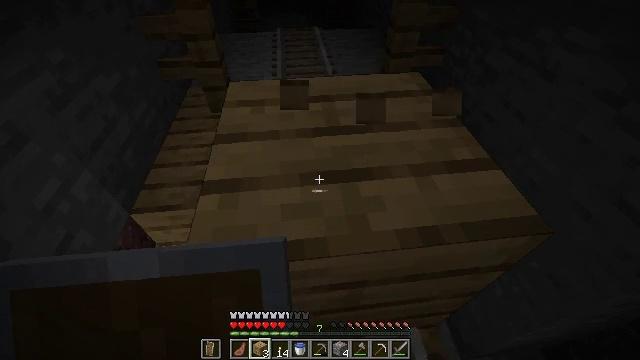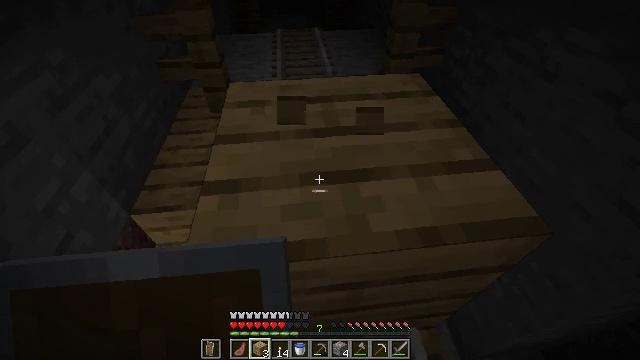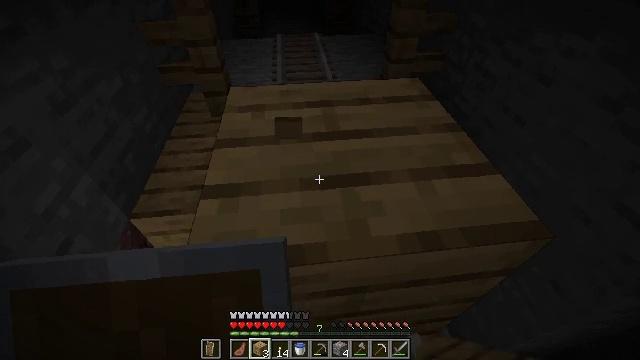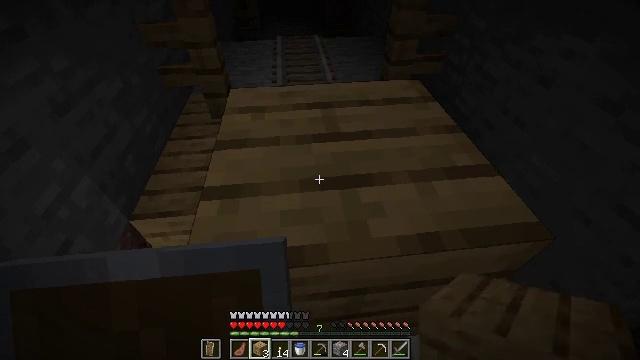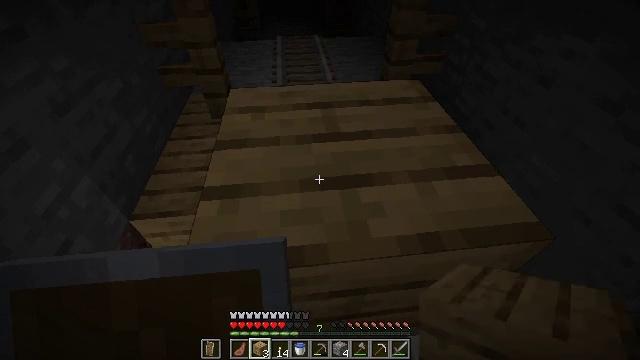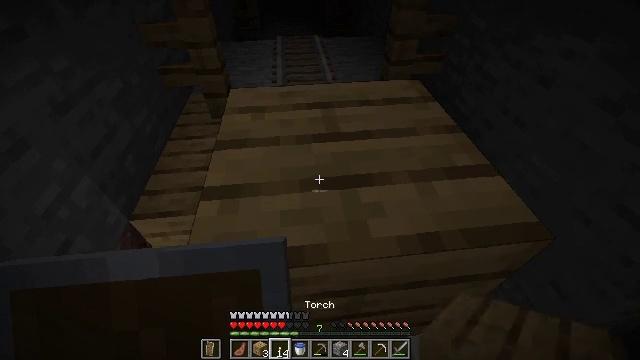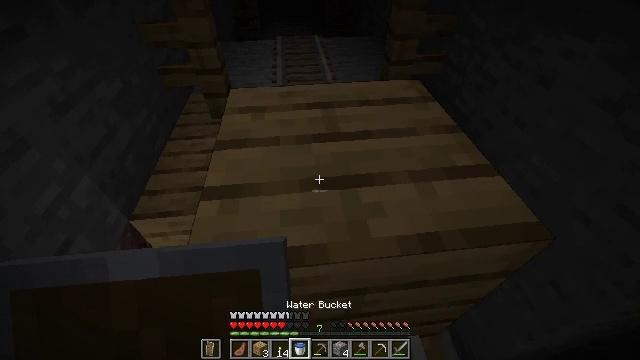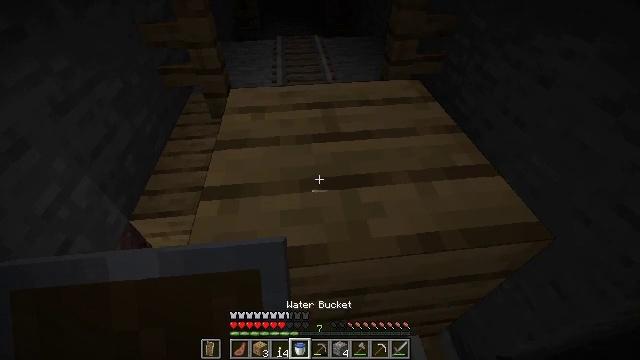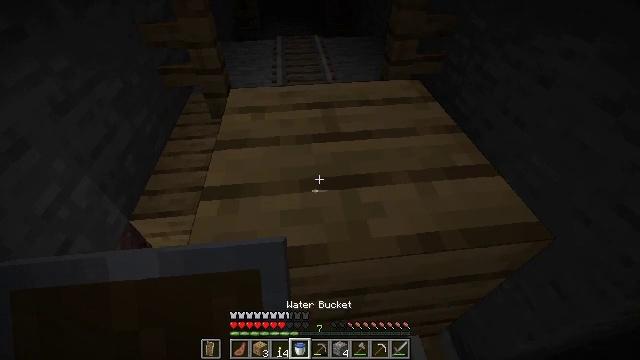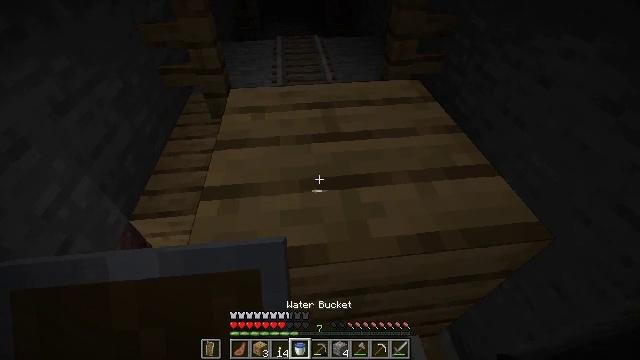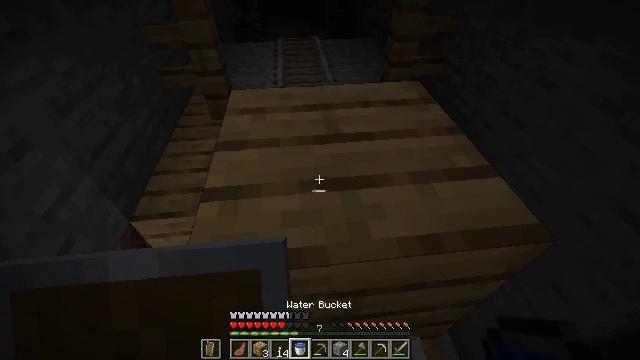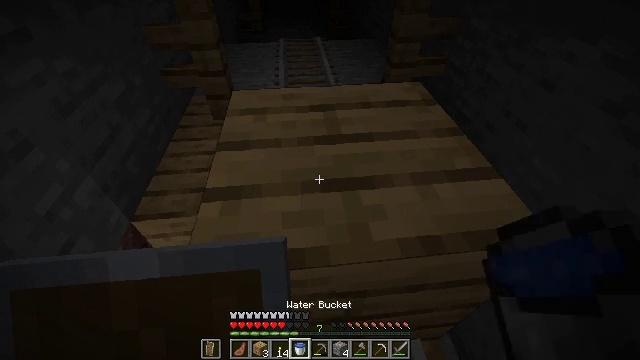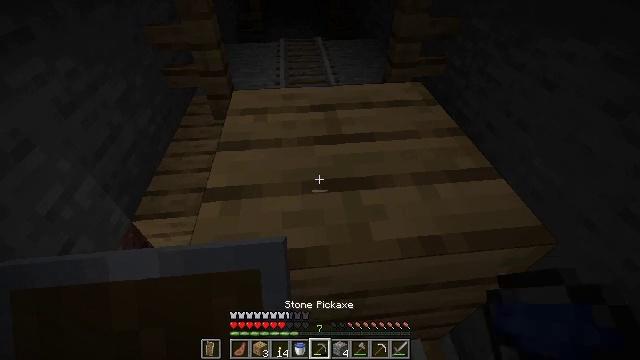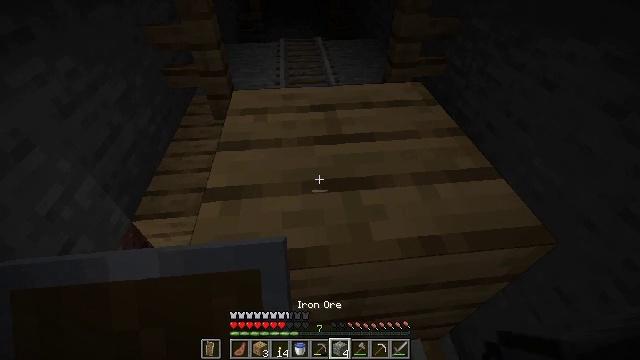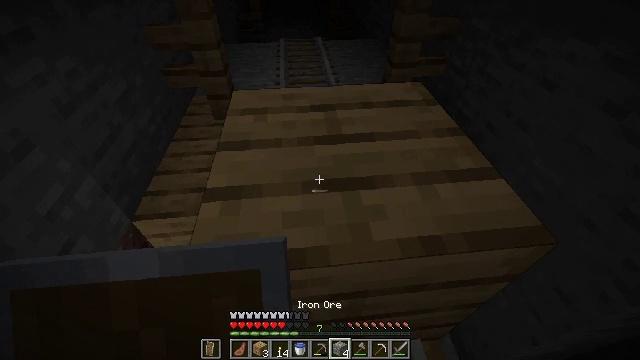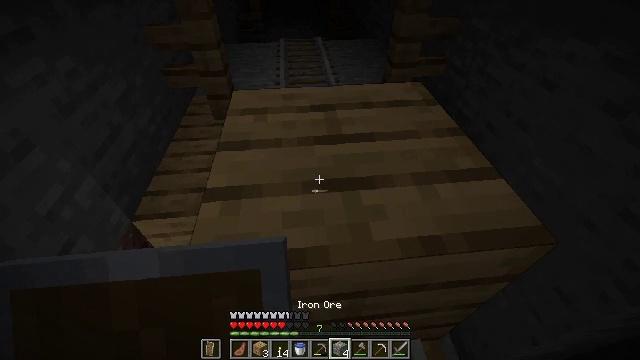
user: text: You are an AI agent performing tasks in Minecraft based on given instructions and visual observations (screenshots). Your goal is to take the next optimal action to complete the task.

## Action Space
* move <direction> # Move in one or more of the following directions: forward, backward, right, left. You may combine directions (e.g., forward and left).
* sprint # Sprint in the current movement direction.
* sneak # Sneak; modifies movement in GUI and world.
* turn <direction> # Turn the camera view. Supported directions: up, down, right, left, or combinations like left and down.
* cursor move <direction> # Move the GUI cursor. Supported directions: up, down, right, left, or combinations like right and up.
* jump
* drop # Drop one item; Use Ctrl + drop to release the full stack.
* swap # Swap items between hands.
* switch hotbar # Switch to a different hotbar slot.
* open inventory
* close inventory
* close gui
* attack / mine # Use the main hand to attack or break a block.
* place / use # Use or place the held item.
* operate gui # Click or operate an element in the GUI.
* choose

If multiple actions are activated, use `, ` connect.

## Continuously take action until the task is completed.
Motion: motion action
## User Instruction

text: Retrieve oak planks from the wooden block.
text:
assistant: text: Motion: no_op
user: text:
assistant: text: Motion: no_op
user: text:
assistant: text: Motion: no_op
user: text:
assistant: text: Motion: no_op
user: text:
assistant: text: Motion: no_op
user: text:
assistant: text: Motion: no_op
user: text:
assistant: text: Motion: no_op
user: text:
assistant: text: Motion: no_op
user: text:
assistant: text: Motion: no_op
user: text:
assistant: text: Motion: no_op
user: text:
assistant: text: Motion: no_op
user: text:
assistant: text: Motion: no_op
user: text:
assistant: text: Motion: no_op
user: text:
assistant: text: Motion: no_op
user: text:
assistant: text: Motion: no_op
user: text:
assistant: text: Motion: no_op
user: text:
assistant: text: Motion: no_op
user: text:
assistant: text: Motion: no_op
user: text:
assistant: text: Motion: no_op
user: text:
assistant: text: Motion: no_op
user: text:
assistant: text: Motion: no_op
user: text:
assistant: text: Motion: no_op
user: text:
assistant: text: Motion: no_op
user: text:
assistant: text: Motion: no_op
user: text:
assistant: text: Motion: no_op
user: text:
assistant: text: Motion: no_op
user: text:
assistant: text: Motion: no_op
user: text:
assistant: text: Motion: no_op
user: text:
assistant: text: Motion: attack / mine
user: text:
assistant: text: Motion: attack / mine